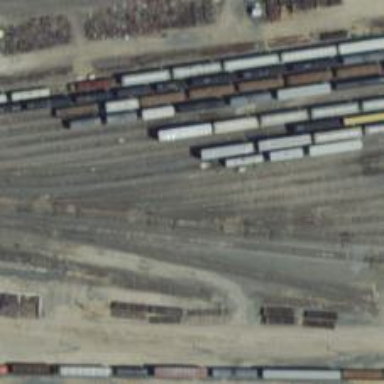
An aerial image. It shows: Railway yard.